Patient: sex F, age 19
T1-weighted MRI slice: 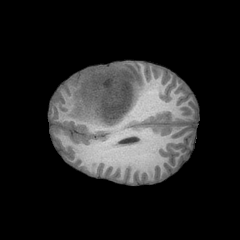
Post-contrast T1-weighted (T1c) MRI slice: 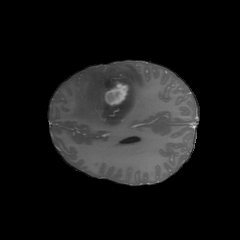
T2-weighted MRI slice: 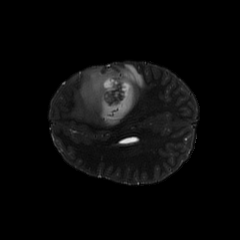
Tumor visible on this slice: yes
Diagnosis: Astrocytoma, IDH-mutant
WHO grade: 4